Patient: sex F, age 69
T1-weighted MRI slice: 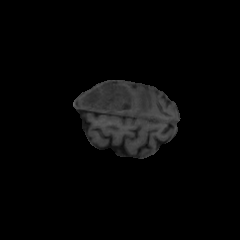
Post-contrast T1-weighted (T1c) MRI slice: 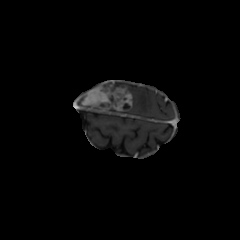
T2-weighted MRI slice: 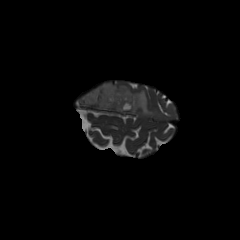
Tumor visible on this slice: yes
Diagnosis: Glioblastoma, IDH-wildtype
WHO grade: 4